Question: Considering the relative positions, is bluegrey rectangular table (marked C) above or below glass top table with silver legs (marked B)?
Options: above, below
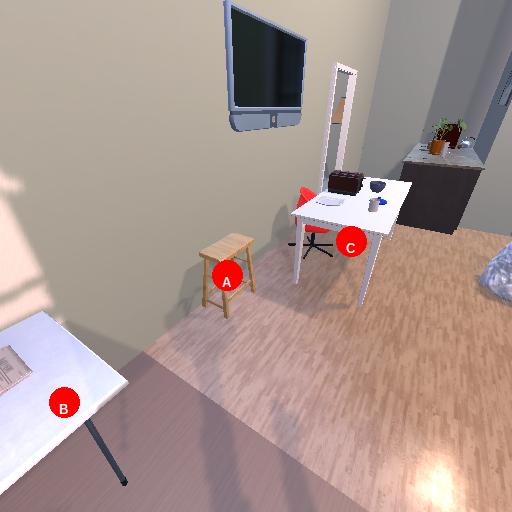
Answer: above